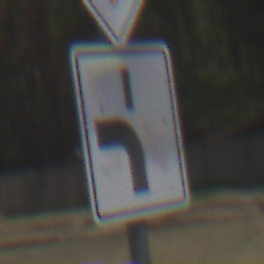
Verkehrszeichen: VerlaufVorfahrtsstrasse5
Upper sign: Vorfahrtsstrasse
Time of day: Midday
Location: Outdoor (Nature)
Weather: Clear
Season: NotSpecified
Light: Natural